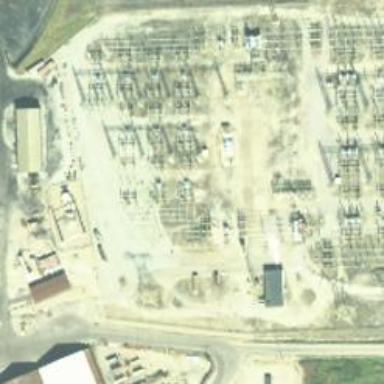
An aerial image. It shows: Switch used for power control.